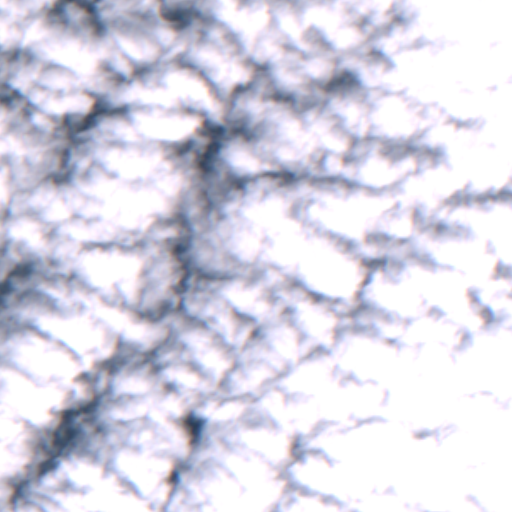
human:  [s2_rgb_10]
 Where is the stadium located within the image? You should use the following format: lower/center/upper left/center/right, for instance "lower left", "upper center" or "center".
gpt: The stadium is located in the center of the image.
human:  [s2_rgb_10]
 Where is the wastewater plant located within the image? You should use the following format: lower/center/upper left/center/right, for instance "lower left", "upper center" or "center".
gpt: The wastewater plant is located in the lower left of the image.
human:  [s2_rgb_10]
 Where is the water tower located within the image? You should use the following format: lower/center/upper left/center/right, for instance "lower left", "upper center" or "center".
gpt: The water tower is located in the center of the image.
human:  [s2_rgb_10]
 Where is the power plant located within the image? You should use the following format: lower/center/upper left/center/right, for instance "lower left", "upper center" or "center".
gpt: There is no power plant in the image.